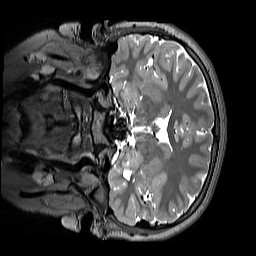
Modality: T2w
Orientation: coronal
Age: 11
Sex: male
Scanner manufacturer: siemens
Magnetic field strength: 3 T
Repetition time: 3.2 s
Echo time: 0.408 s